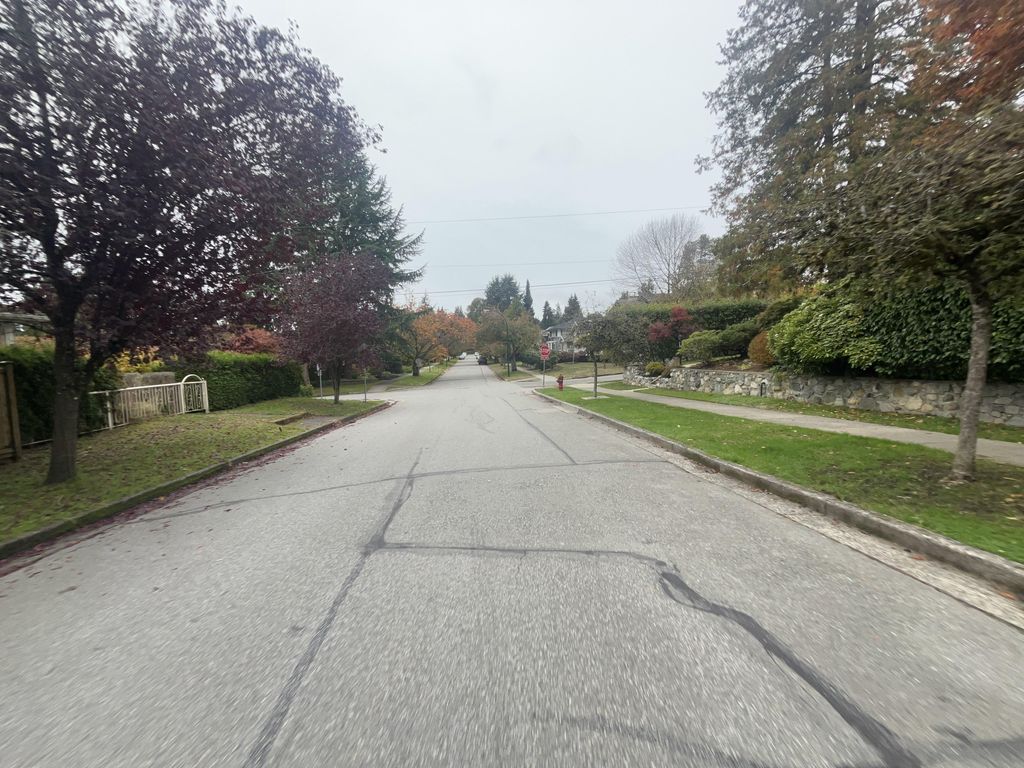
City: vancouver